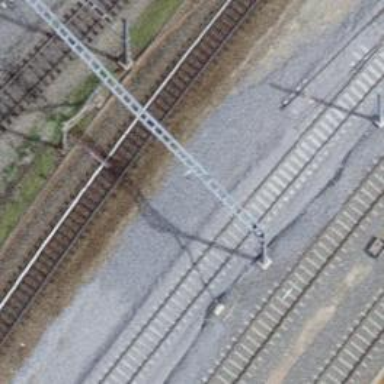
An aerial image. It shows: Single-track electrified railway with contact line.